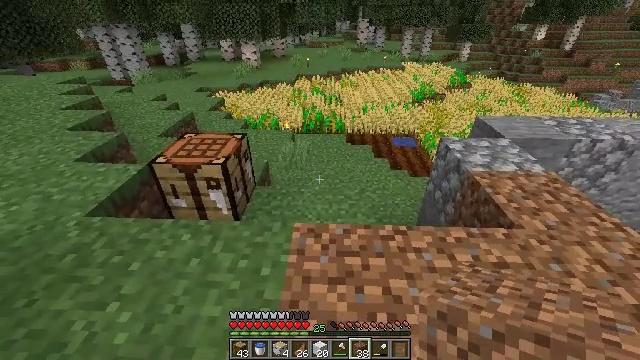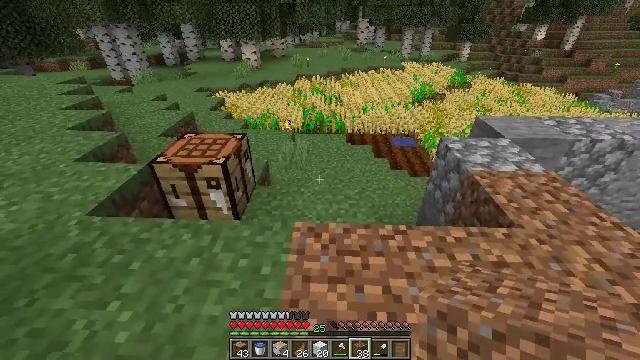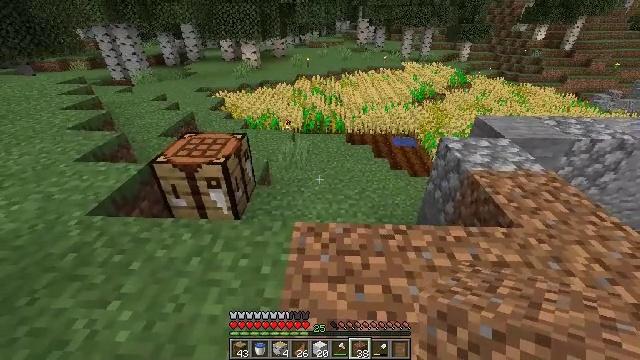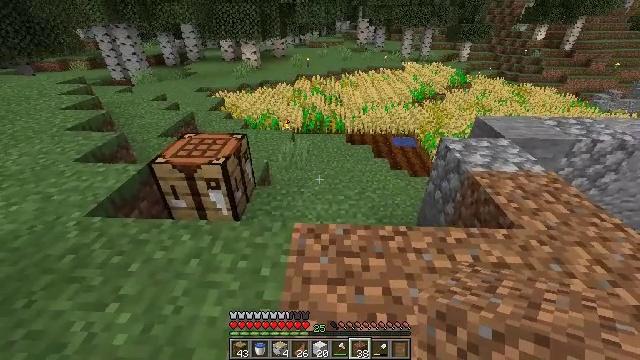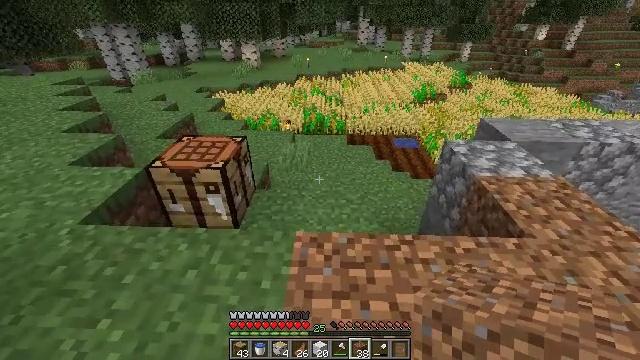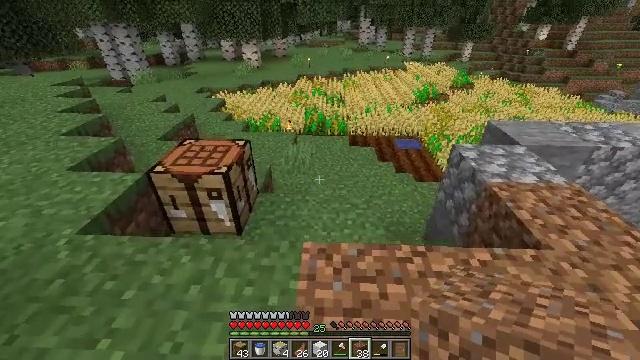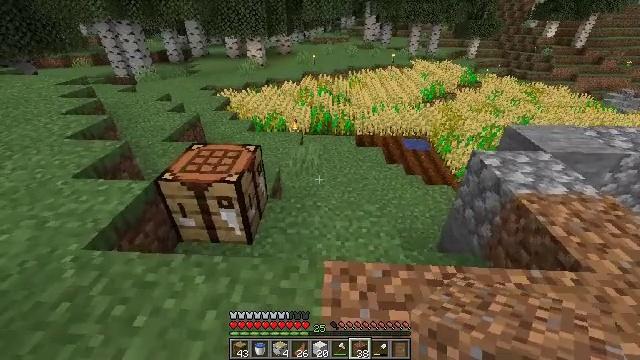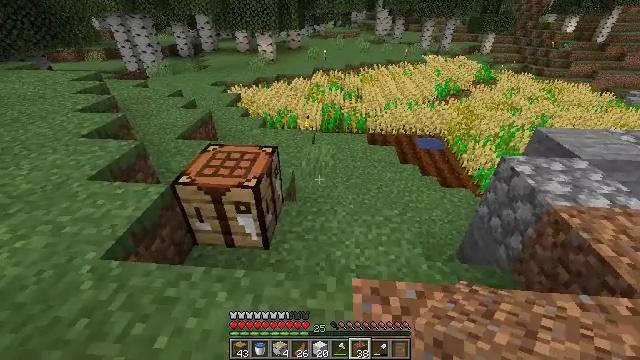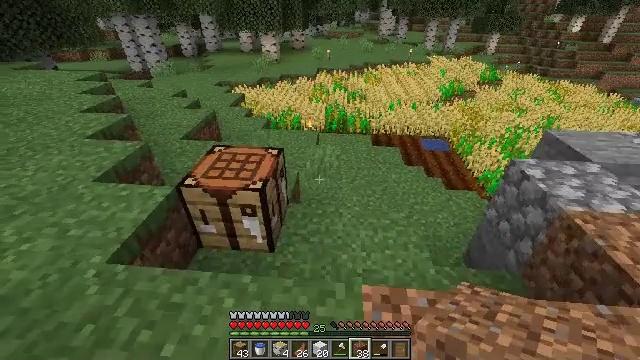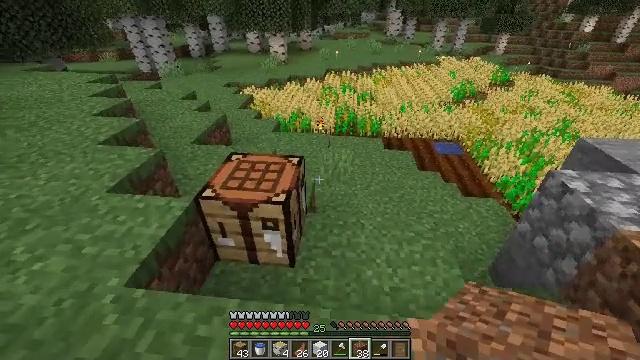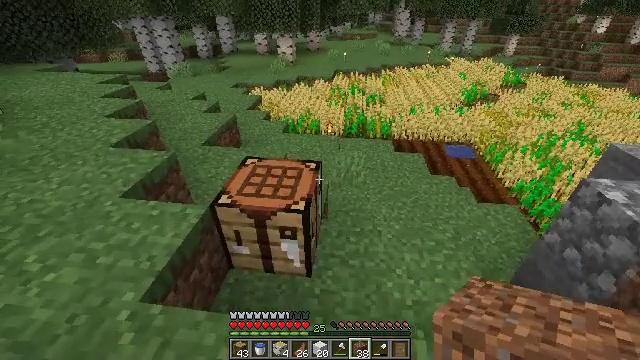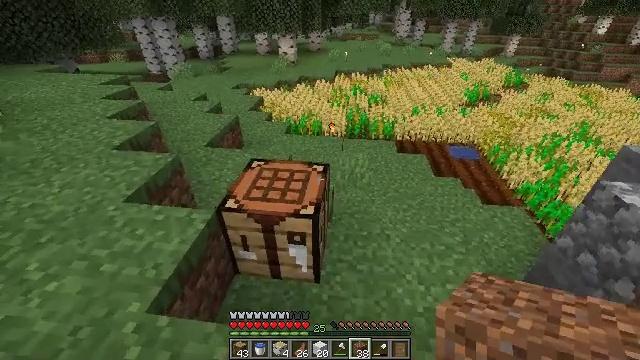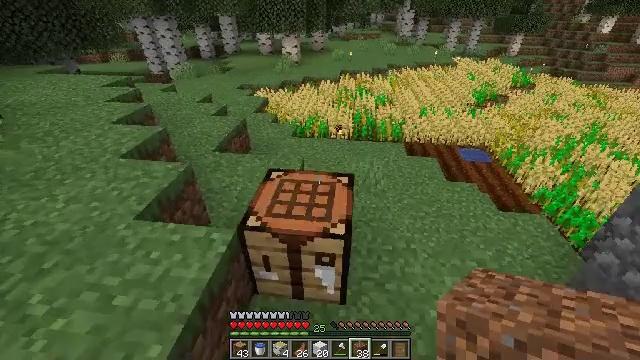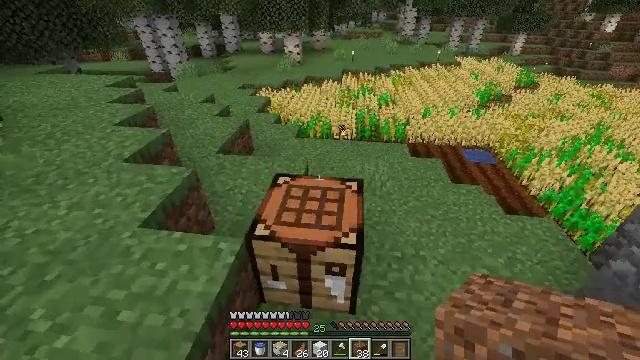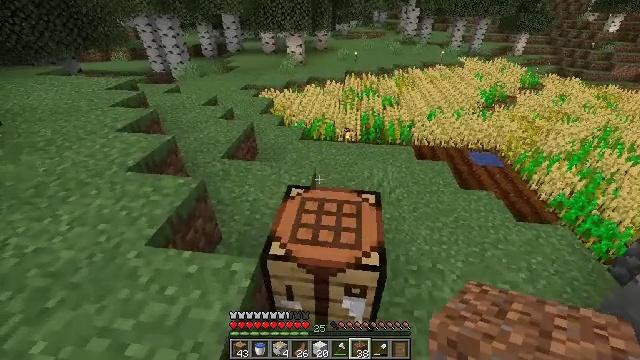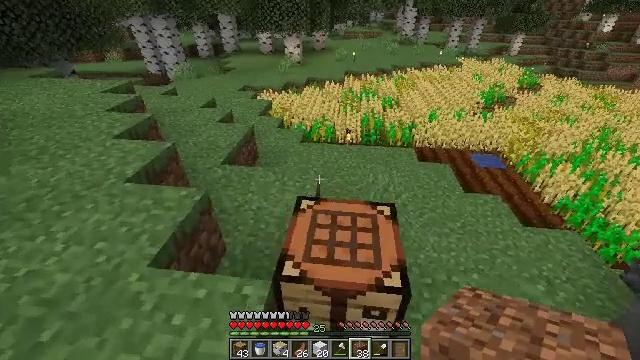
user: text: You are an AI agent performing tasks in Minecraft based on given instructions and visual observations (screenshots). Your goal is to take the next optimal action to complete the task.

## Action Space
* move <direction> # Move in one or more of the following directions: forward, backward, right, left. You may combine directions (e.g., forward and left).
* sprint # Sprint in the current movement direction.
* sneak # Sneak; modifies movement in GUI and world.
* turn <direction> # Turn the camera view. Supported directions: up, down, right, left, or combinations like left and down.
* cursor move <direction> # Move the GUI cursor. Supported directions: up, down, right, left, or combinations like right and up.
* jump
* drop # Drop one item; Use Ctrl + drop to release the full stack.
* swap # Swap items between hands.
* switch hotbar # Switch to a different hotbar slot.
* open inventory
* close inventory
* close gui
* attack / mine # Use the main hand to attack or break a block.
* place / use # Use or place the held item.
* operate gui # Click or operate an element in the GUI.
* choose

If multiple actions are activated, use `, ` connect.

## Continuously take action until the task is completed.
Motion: motion action
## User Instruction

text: Break the cobblestone to create a path.
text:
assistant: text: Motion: move left
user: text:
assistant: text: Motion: move left
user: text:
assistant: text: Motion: move forward and move left
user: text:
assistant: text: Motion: move forward and move left
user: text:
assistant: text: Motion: move forward and move left
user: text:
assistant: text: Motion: move forward and move left
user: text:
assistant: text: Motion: move forward and move left, turn left
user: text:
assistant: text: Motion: move forward and move left
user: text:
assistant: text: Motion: move forward and move left, turn left
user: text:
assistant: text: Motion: move forward and move left, turn left
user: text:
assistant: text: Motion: move forward and move left
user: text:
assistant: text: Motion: move forward and move left
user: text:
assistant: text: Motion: move forward and move left
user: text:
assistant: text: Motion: move forward and move left
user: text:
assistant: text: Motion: move forward and move left
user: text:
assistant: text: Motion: move forward and move left
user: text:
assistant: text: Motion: move forward and move left
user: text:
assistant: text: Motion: move forward and move left, turn right
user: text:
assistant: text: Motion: move forward and move left, turn right
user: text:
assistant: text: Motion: move forward and move left, turn right
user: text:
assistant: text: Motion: move forward and move left, turn right
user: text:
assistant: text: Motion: move forward and move left, turn right
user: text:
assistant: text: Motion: move forward and move left, turn right
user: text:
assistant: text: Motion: move forward and move left, turn right
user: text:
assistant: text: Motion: move forward and move left, turn right
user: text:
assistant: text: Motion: move forward and move left, turn right
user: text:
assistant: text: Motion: move forward and move left, turn right
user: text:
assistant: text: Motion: move forward and move left, turn right
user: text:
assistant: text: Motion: move forward, turn right and up
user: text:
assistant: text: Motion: move forward and move right, turn right and up